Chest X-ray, PA view. Patient: 58 years old, sex M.
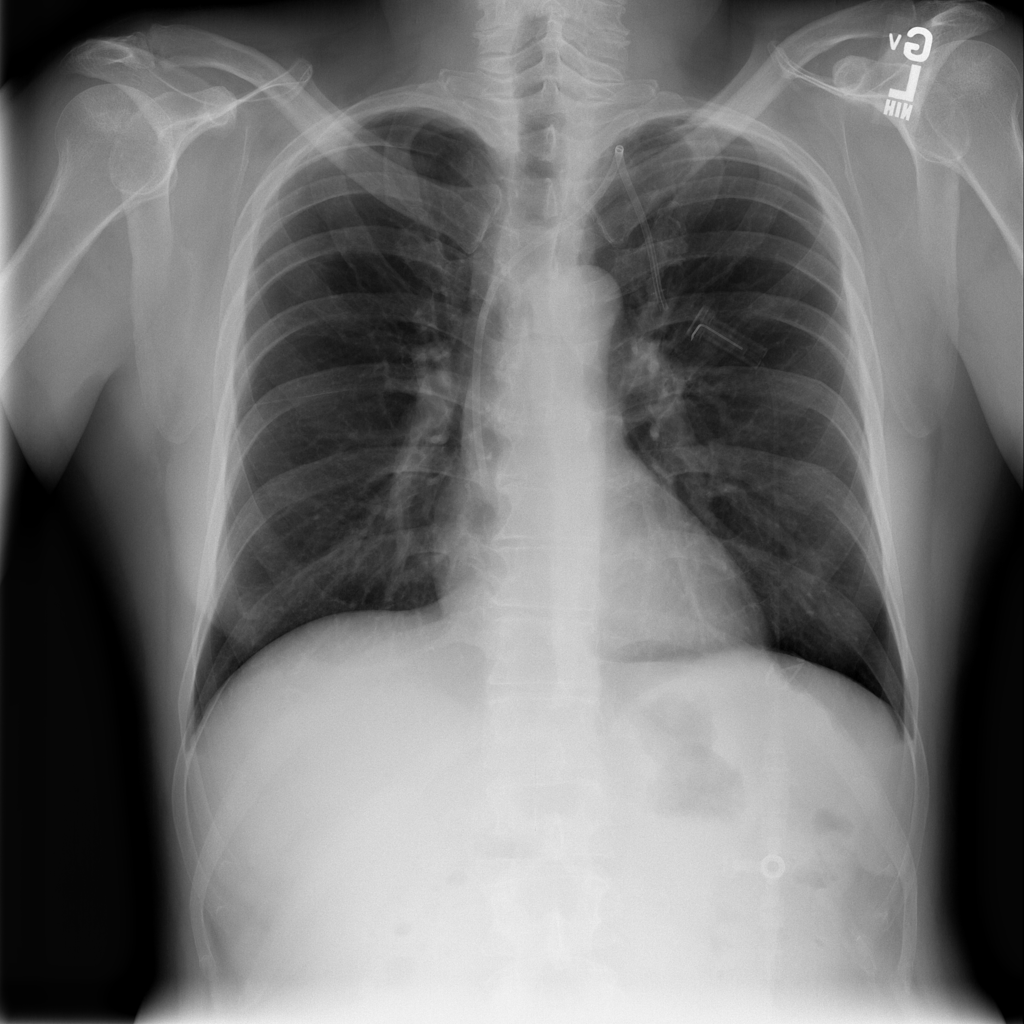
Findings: No Finding